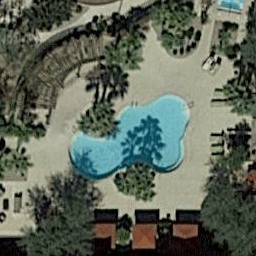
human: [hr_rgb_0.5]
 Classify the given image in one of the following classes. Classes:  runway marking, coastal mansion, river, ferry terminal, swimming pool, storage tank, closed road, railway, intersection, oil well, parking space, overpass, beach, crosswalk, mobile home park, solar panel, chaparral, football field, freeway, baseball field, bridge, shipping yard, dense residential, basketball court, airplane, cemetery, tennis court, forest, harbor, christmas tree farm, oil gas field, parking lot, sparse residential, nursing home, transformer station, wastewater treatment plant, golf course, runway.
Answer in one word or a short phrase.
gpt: swimming pool